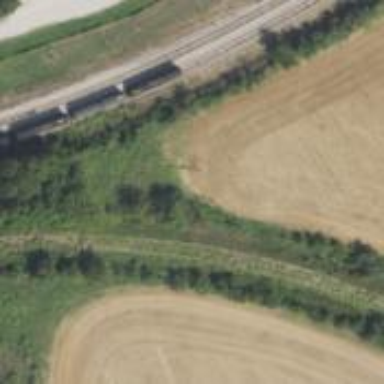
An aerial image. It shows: Railway track.